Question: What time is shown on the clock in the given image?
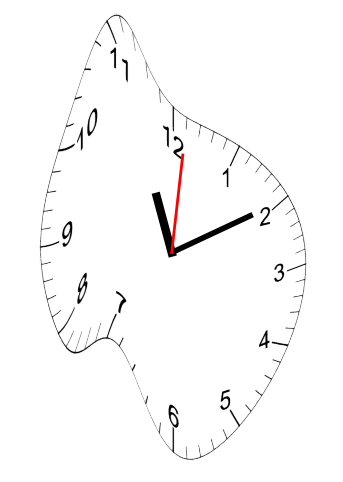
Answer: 11:10:01